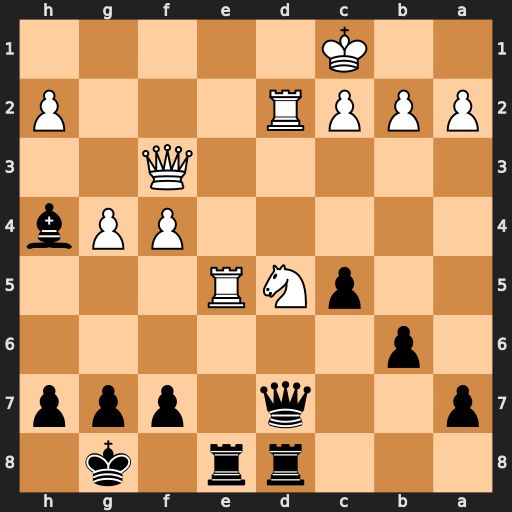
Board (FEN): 3rr1k1/p2q1ppp/1p6/2pNR3/5PPb/5Q2/PPPR3P/2K5
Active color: b
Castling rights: -
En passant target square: -
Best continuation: Rxe5 Nf6+ gxf6 Rxd7 Re1+